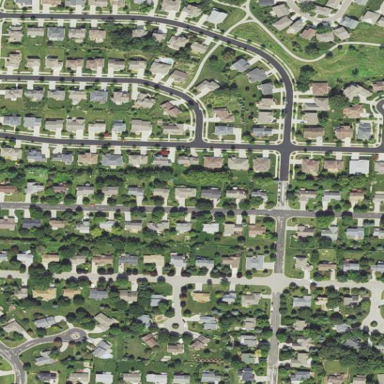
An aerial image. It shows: Residential neighbourhood.